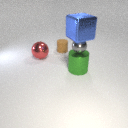
large green metal cylinder in front of small brown rubber cylinder